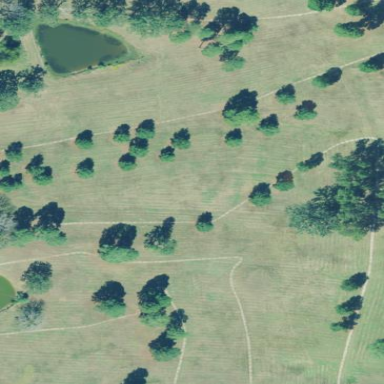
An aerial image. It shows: Golf course surrounded by greenery.